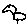
Label: bird